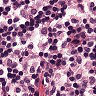
Metastatic tissue present: no